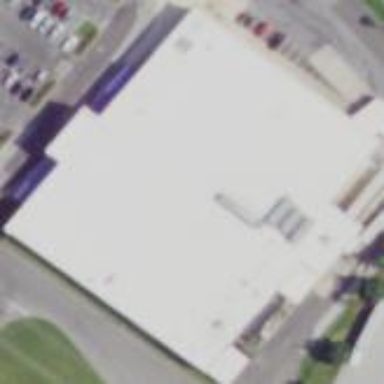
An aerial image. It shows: Commercial building housing supermarket.